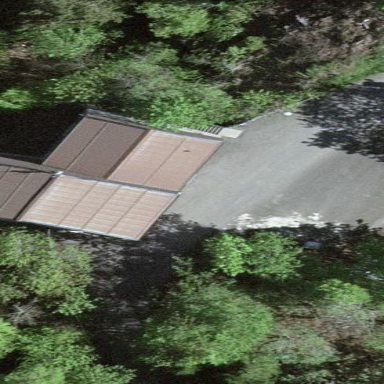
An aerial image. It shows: Transportation building.